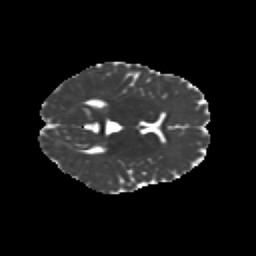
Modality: MD
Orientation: axial
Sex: female
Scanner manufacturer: siemens
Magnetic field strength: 3 T
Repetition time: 5 s
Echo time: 0.071 s